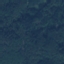
Land use / land cover class: Forest